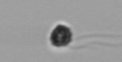
Label: flagellate